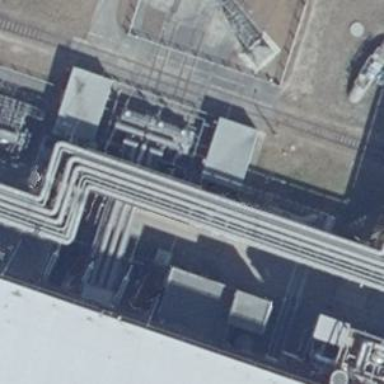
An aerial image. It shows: Three power lines with cables.